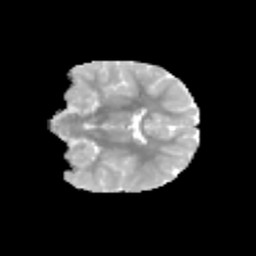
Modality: MD
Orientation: coronal
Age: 9
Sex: female
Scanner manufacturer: siemens
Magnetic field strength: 3 T
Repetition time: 3.8 s
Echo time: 0.07 s